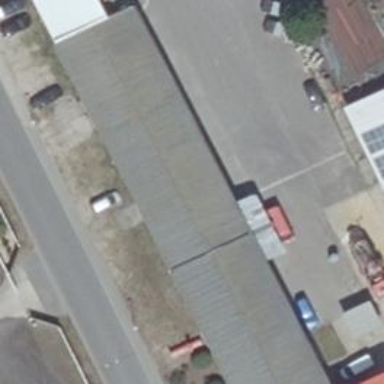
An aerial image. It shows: Warehouse building.